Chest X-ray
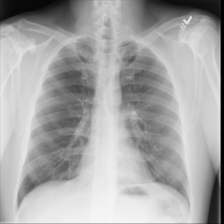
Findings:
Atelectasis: negative
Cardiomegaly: negative
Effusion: negative
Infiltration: negative
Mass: negative
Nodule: negative
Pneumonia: negative
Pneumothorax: negative
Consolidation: negative
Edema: negative
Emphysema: negative
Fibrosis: negative
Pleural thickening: negative
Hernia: negative